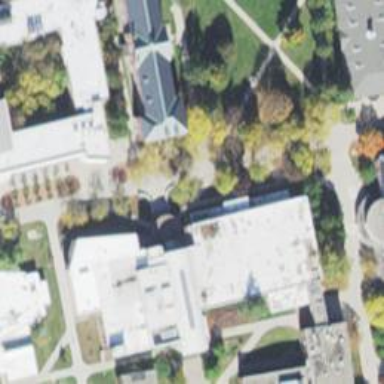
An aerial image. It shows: Library building.